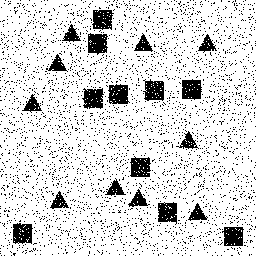
Squares: 10
Triangles: 10
Stars: 0
Total shapes: 20